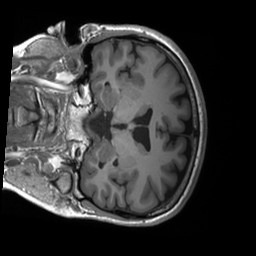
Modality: T1w
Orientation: coronal
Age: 30
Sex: female
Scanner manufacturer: siemens
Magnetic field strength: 3 T
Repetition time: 1.8 s
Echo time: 0.00241 s